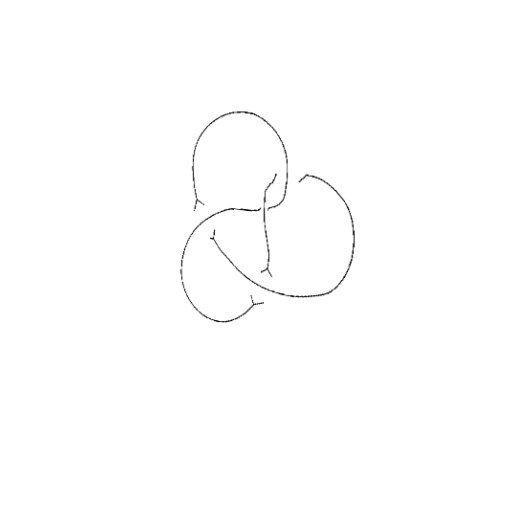
Crossing number: 4